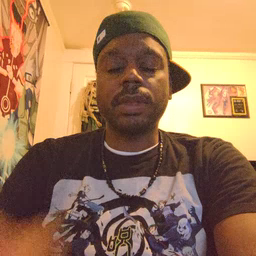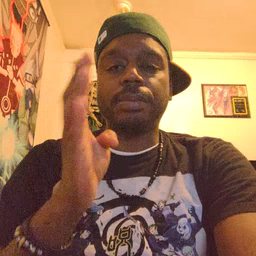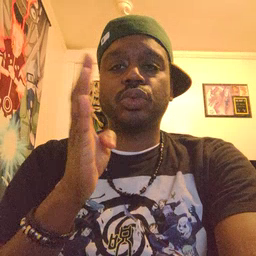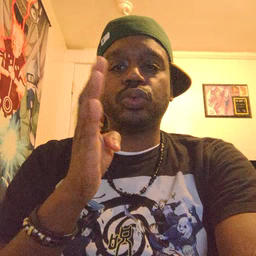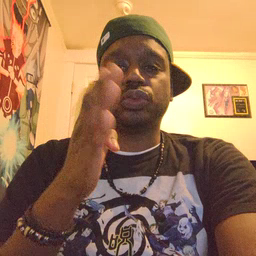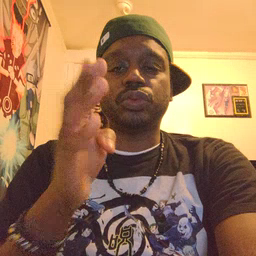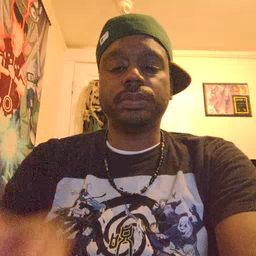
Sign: blue